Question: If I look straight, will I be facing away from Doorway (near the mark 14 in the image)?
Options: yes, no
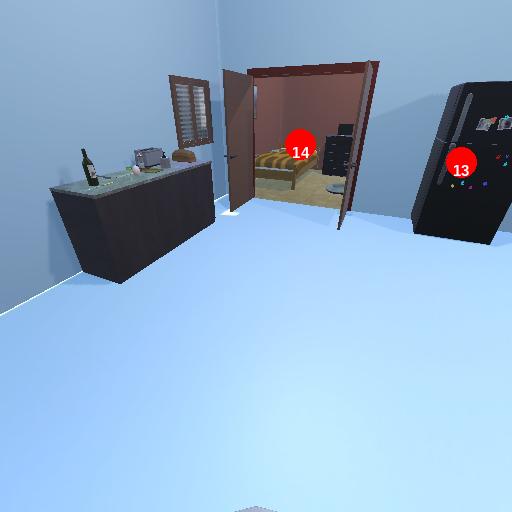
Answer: yes